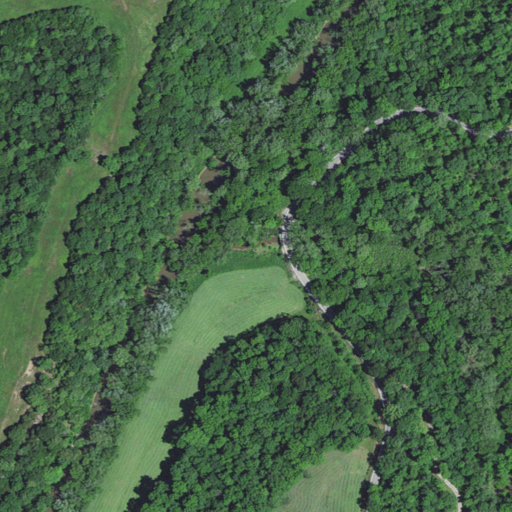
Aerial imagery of gorge(s) in Kentucky named Caney Hollow containing deciduous forest, mixed forest, open development, low intensity development, pasture, and woody wetlands